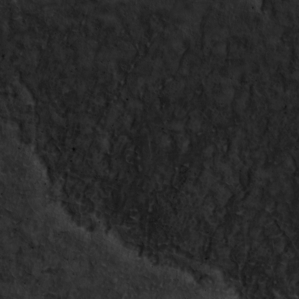
Label: non_frost